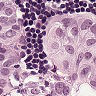
Metastatic tissue present: yes